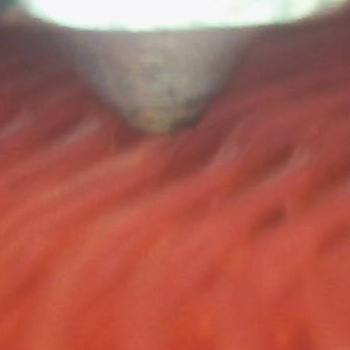
Flow rate: 70%